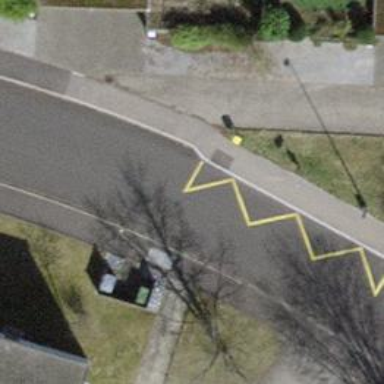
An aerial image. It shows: Bus stop with stop position for public transport.